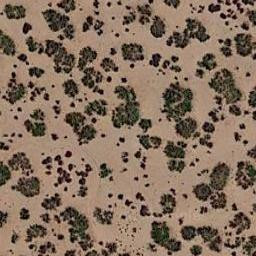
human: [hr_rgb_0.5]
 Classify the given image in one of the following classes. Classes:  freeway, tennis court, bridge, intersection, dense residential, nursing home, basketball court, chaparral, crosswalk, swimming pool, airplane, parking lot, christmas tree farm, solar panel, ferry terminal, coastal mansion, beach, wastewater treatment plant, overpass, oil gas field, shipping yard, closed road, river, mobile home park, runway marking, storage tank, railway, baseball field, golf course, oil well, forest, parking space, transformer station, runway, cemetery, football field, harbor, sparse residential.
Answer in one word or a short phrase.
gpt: chaparral